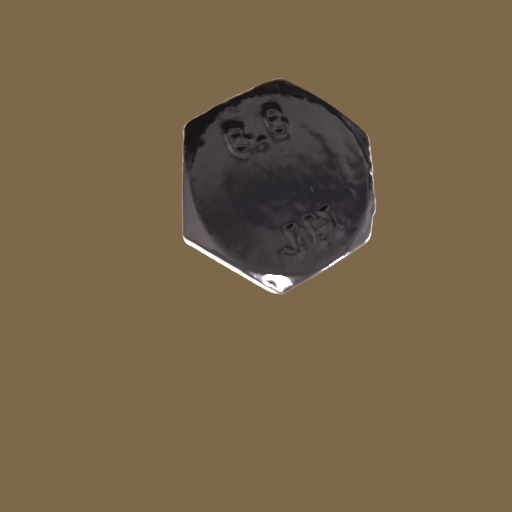
Label: bolt